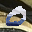
Label: 0